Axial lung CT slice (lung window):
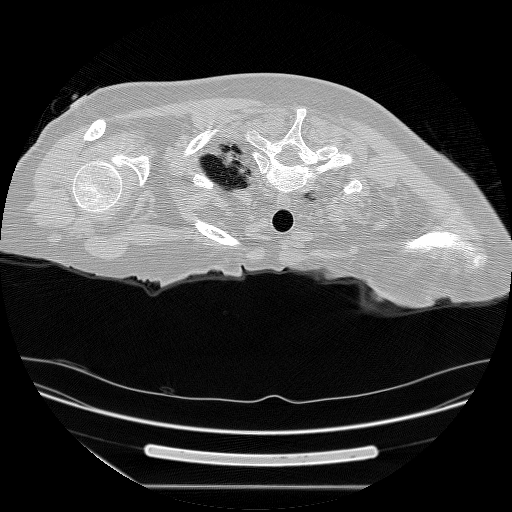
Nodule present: no